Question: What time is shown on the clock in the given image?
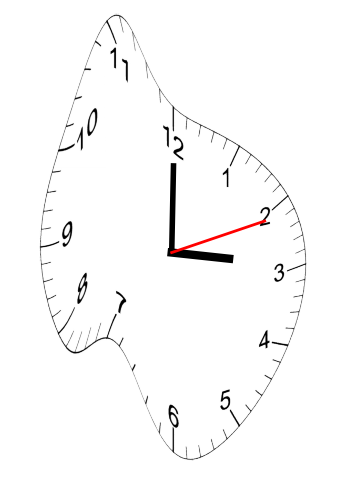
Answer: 03:00:11